Aerial crown-view tile of a tropical tree (Barro Colorado Island, Panama), acquired 20250616:
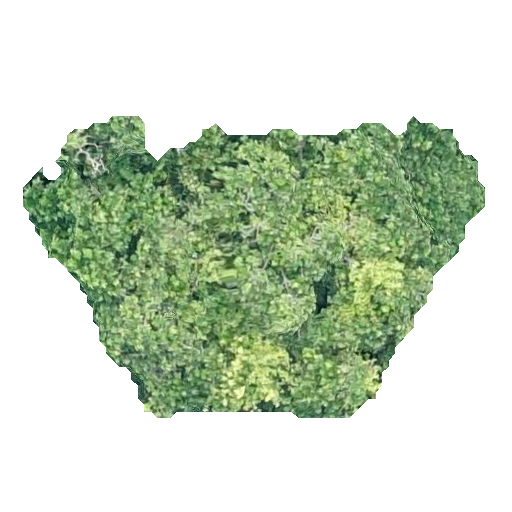
Species: Anacardium excelsum
GBIF accepted scientific name: Anacardium excelsum
Crown area: 144.757 m²